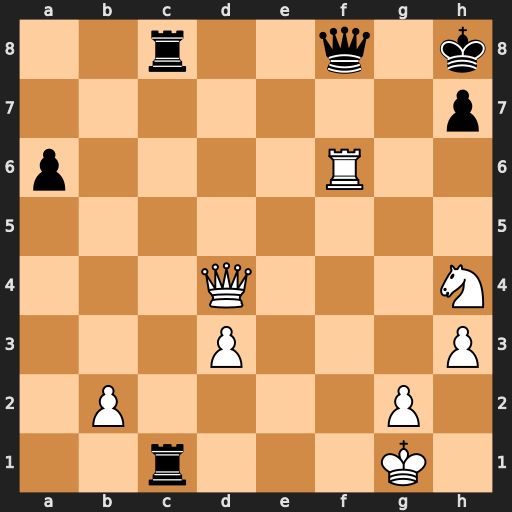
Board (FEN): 2r2q1k/7p/p4R2/8/3Q3N/3P3P/1P4P1/2r3K1
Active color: w
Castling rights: -
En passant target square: -
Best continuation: Kh2 Qg7 Nf5 Rh1+ Kxh1 Rc1+ Kh2